Field crop: maize
Growth stage: 2
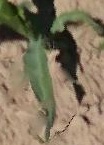
Species: maize